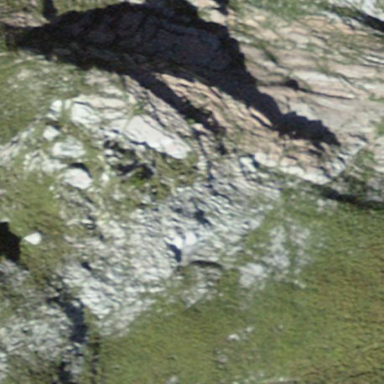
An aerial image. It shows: Natural scree.